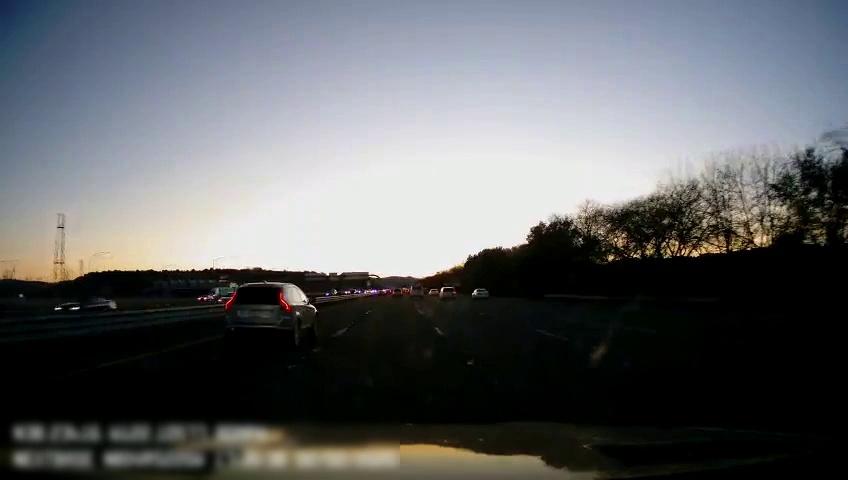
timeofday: Dusk/Dawn/Twilight
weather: Sunny
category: Drivable Space
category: Vehicles | Car
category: Vehicles | Other LV
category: Vehicles | SUV
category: Vehicles | Car
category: Vehicles | Car
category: Vehicles | SUV
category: Vehicles | Car
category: Vehicles | Van
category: Vehicles | SUV
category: Lanes | Alternate Lane
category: Lanes | Current Lane
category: Lanes | Current Lane
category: Lanes | Alternate Lane
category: Lanes | Alternate Lane